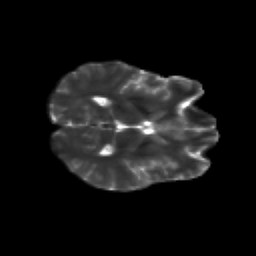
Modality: T2w
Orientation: axial
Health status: healthy
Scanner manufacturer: siemens
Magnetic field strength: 3 T
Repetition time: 12 s
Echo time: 0.092 s